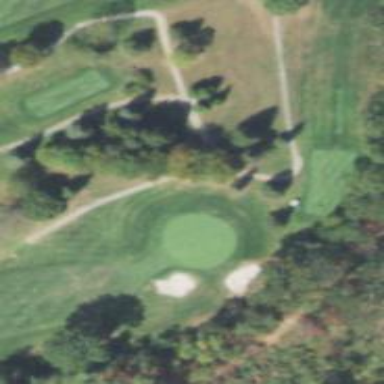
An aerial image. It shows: Pathway for golfing.